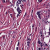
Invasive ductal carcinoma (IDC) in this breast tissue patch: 1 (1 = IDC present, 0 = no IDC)